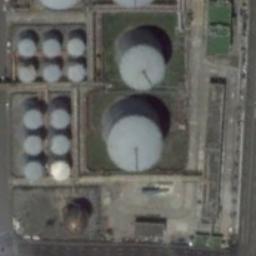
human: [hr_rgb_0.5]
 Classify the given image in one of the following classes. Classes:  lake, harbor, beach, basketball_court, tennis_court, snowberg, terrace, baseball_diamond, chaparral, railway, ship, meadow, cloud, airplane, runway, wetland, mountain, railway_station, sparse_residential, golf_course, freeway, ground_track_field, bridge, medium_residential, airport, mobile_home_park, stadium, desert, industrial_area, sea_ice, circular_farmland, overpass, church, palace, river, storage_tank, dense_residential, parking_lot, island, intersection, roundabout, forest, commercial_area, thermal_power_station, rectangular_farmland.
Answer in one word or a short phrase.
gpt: storage_tank